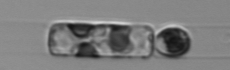
Label: Guinardia_delicatula_TAG_internal_parasite